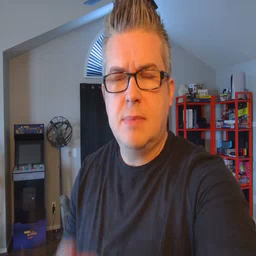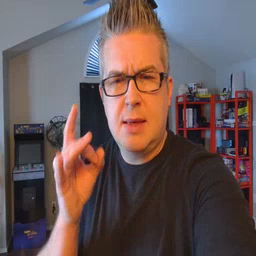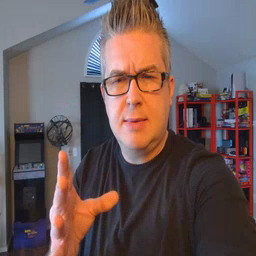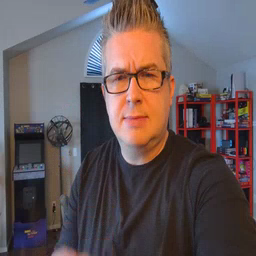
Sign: hate